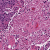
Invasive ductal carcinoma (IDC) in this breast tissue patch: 0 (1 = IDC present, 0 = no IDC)